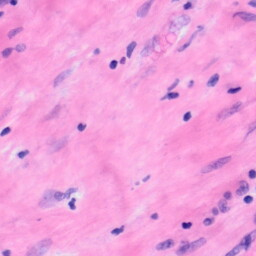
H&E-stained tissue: Liver